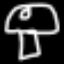
Label: mushroom